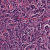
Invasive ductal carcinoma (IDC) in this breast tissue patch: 1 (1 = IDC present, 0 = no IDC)